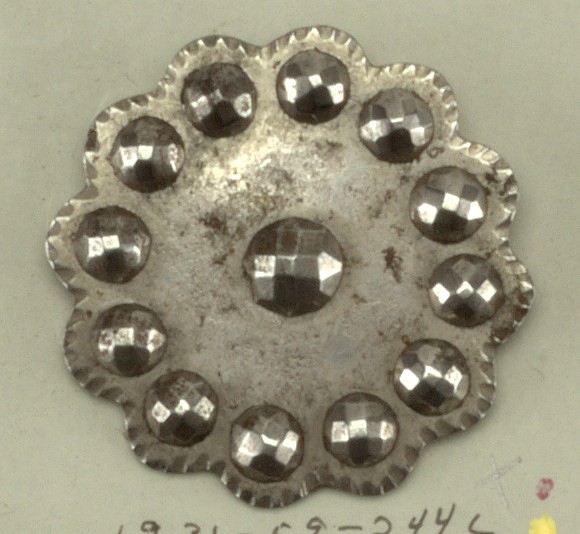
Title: Button
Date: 1801–50
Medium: Cut steel
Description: Steel button decorated with faceted steel ornaments, all have a central boss and one of two rings of bosses surrounding it; all have scalloped edge except F,H,K,L,M,N.

On card 65